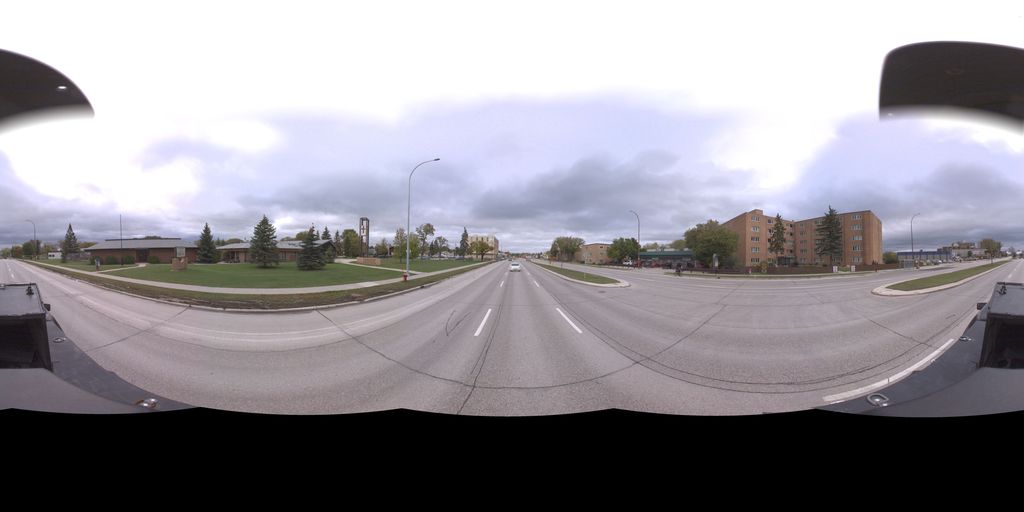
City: winnipeg